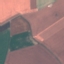
Land use / land cover: AnnualCrop